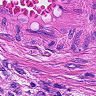
Metastatic tissue present: yes